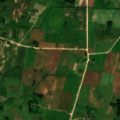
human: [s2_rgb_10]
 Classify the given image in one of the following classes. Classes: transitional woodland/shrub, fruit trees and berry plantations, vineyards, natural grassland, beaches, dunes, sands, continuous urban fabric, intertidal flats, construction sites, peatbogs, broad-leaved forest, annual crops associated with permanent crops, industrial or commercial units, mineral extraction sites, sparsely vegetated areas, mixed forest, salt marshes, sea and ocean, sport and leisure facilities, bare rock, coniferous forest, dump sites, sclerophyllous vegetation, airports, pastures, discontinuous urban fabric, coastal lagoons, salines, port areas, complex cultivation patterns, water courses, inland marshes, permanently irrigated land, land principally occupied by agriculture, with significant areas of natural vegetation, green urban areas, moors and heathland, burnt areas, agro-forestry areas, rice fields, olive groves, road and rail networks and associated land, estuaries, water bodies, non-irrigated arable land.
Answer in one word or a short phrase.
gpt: non-irrigated arable land, complex cultivation patterns, broad-leaved forest